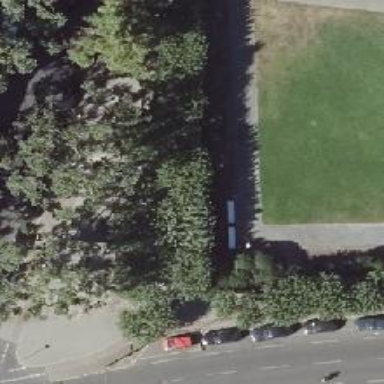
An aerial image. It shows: Avenue lined with deciduous broadleaved trees.